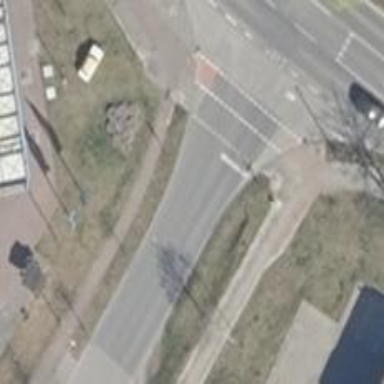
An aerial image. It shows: Road with stop sign.